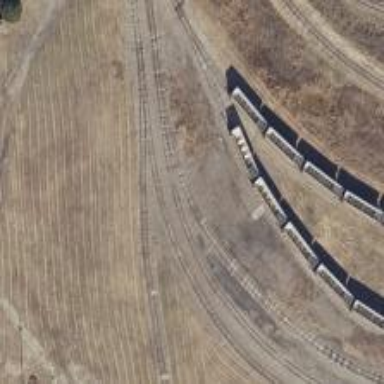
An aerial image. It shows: Disused railway spur service.